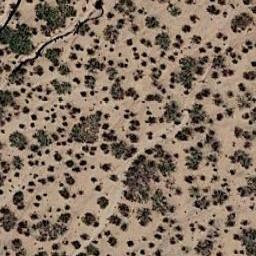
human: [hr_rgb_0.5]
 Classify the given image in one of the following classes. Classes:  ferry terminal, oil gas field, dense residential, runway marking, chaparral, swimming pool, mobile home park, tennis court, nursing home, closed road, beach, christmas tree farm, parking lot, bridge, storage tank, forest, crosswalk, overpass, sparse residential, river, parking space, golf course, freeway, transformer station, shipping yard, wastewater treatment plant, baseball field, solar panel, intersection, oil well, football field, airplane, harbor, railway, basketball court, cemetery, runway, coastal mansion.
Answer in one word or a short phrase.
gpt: chaparral